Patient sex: M
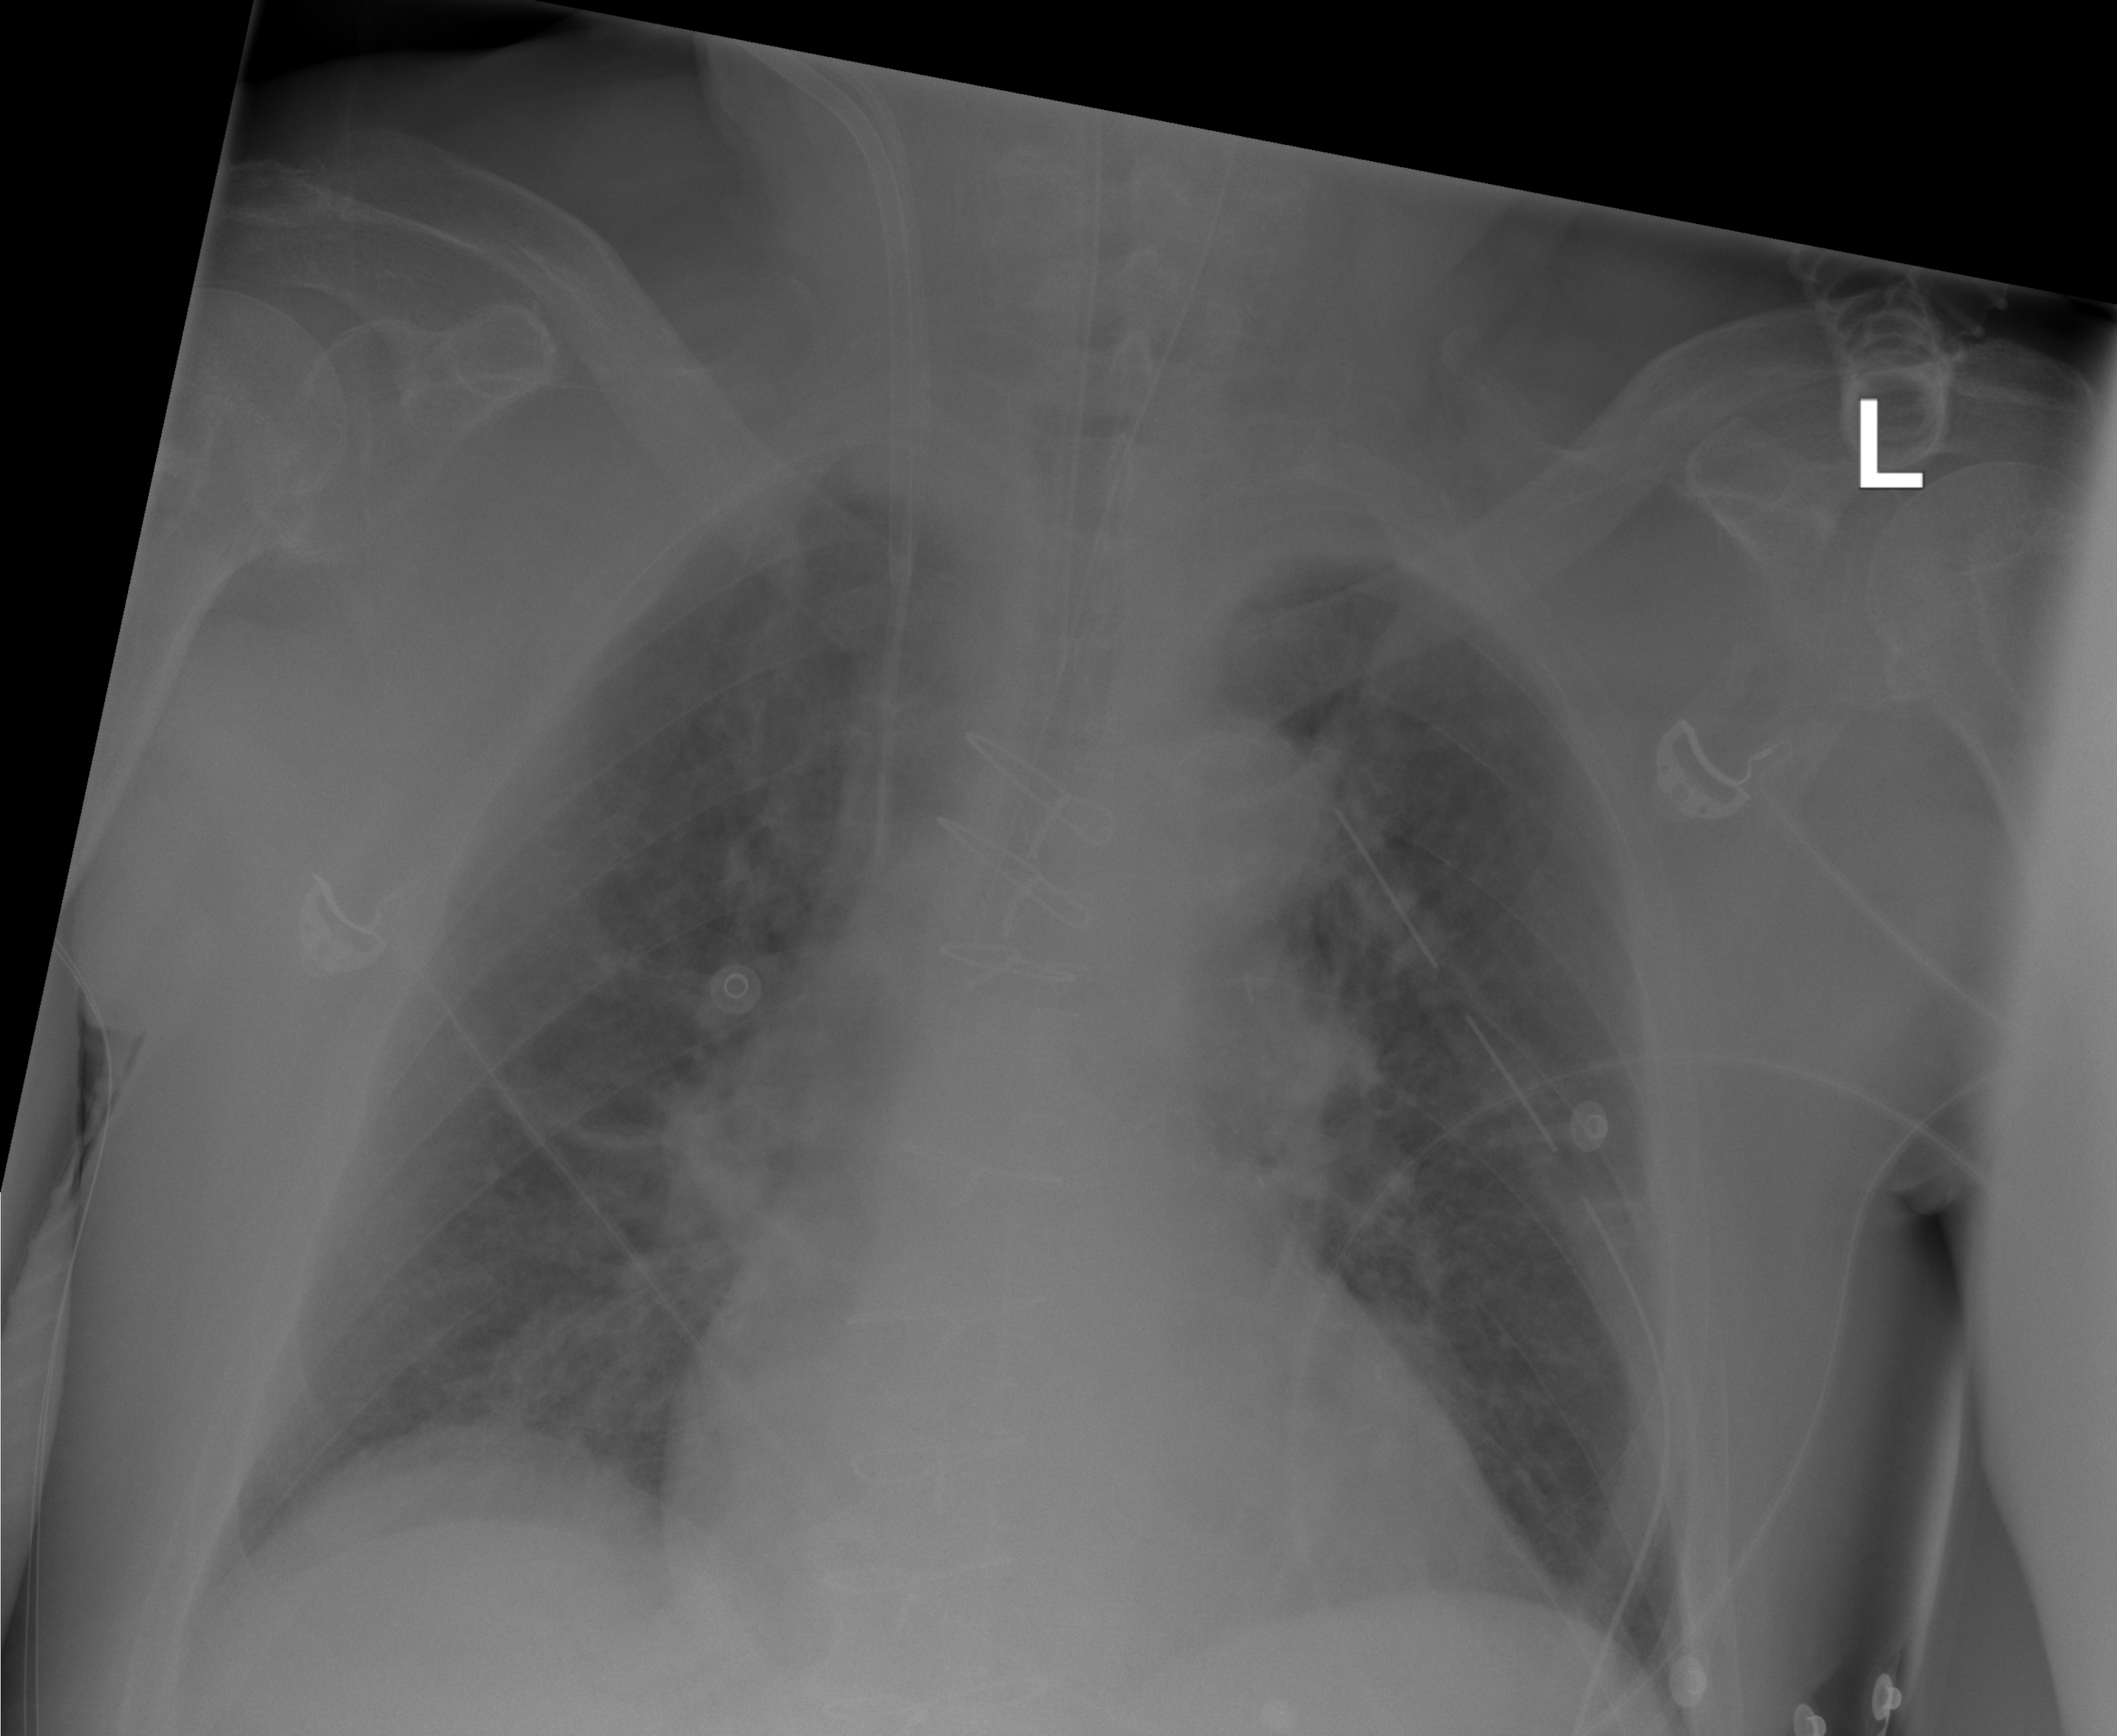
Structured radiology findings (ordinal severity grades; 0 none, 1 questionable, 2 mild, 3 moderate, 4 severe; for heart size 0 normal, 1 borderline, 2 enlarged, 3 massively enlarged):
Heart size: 0
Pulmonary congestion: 2
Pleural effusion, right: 0
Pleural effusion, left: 0
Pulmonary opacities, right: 0
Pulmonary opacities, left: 0
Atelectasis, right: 2
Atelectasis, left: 2